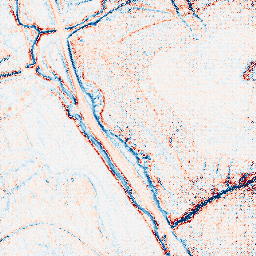
Category: edge_preserving
Decomposition family: bilateral
Decomposition parameters: d: 9
sigma_color: 25
sigma_space: 75
Upsampling method: regularized
Upsampling parameters: scale: 4
lambda_reg: 0.1
Upsampling scale: 4